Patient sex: M
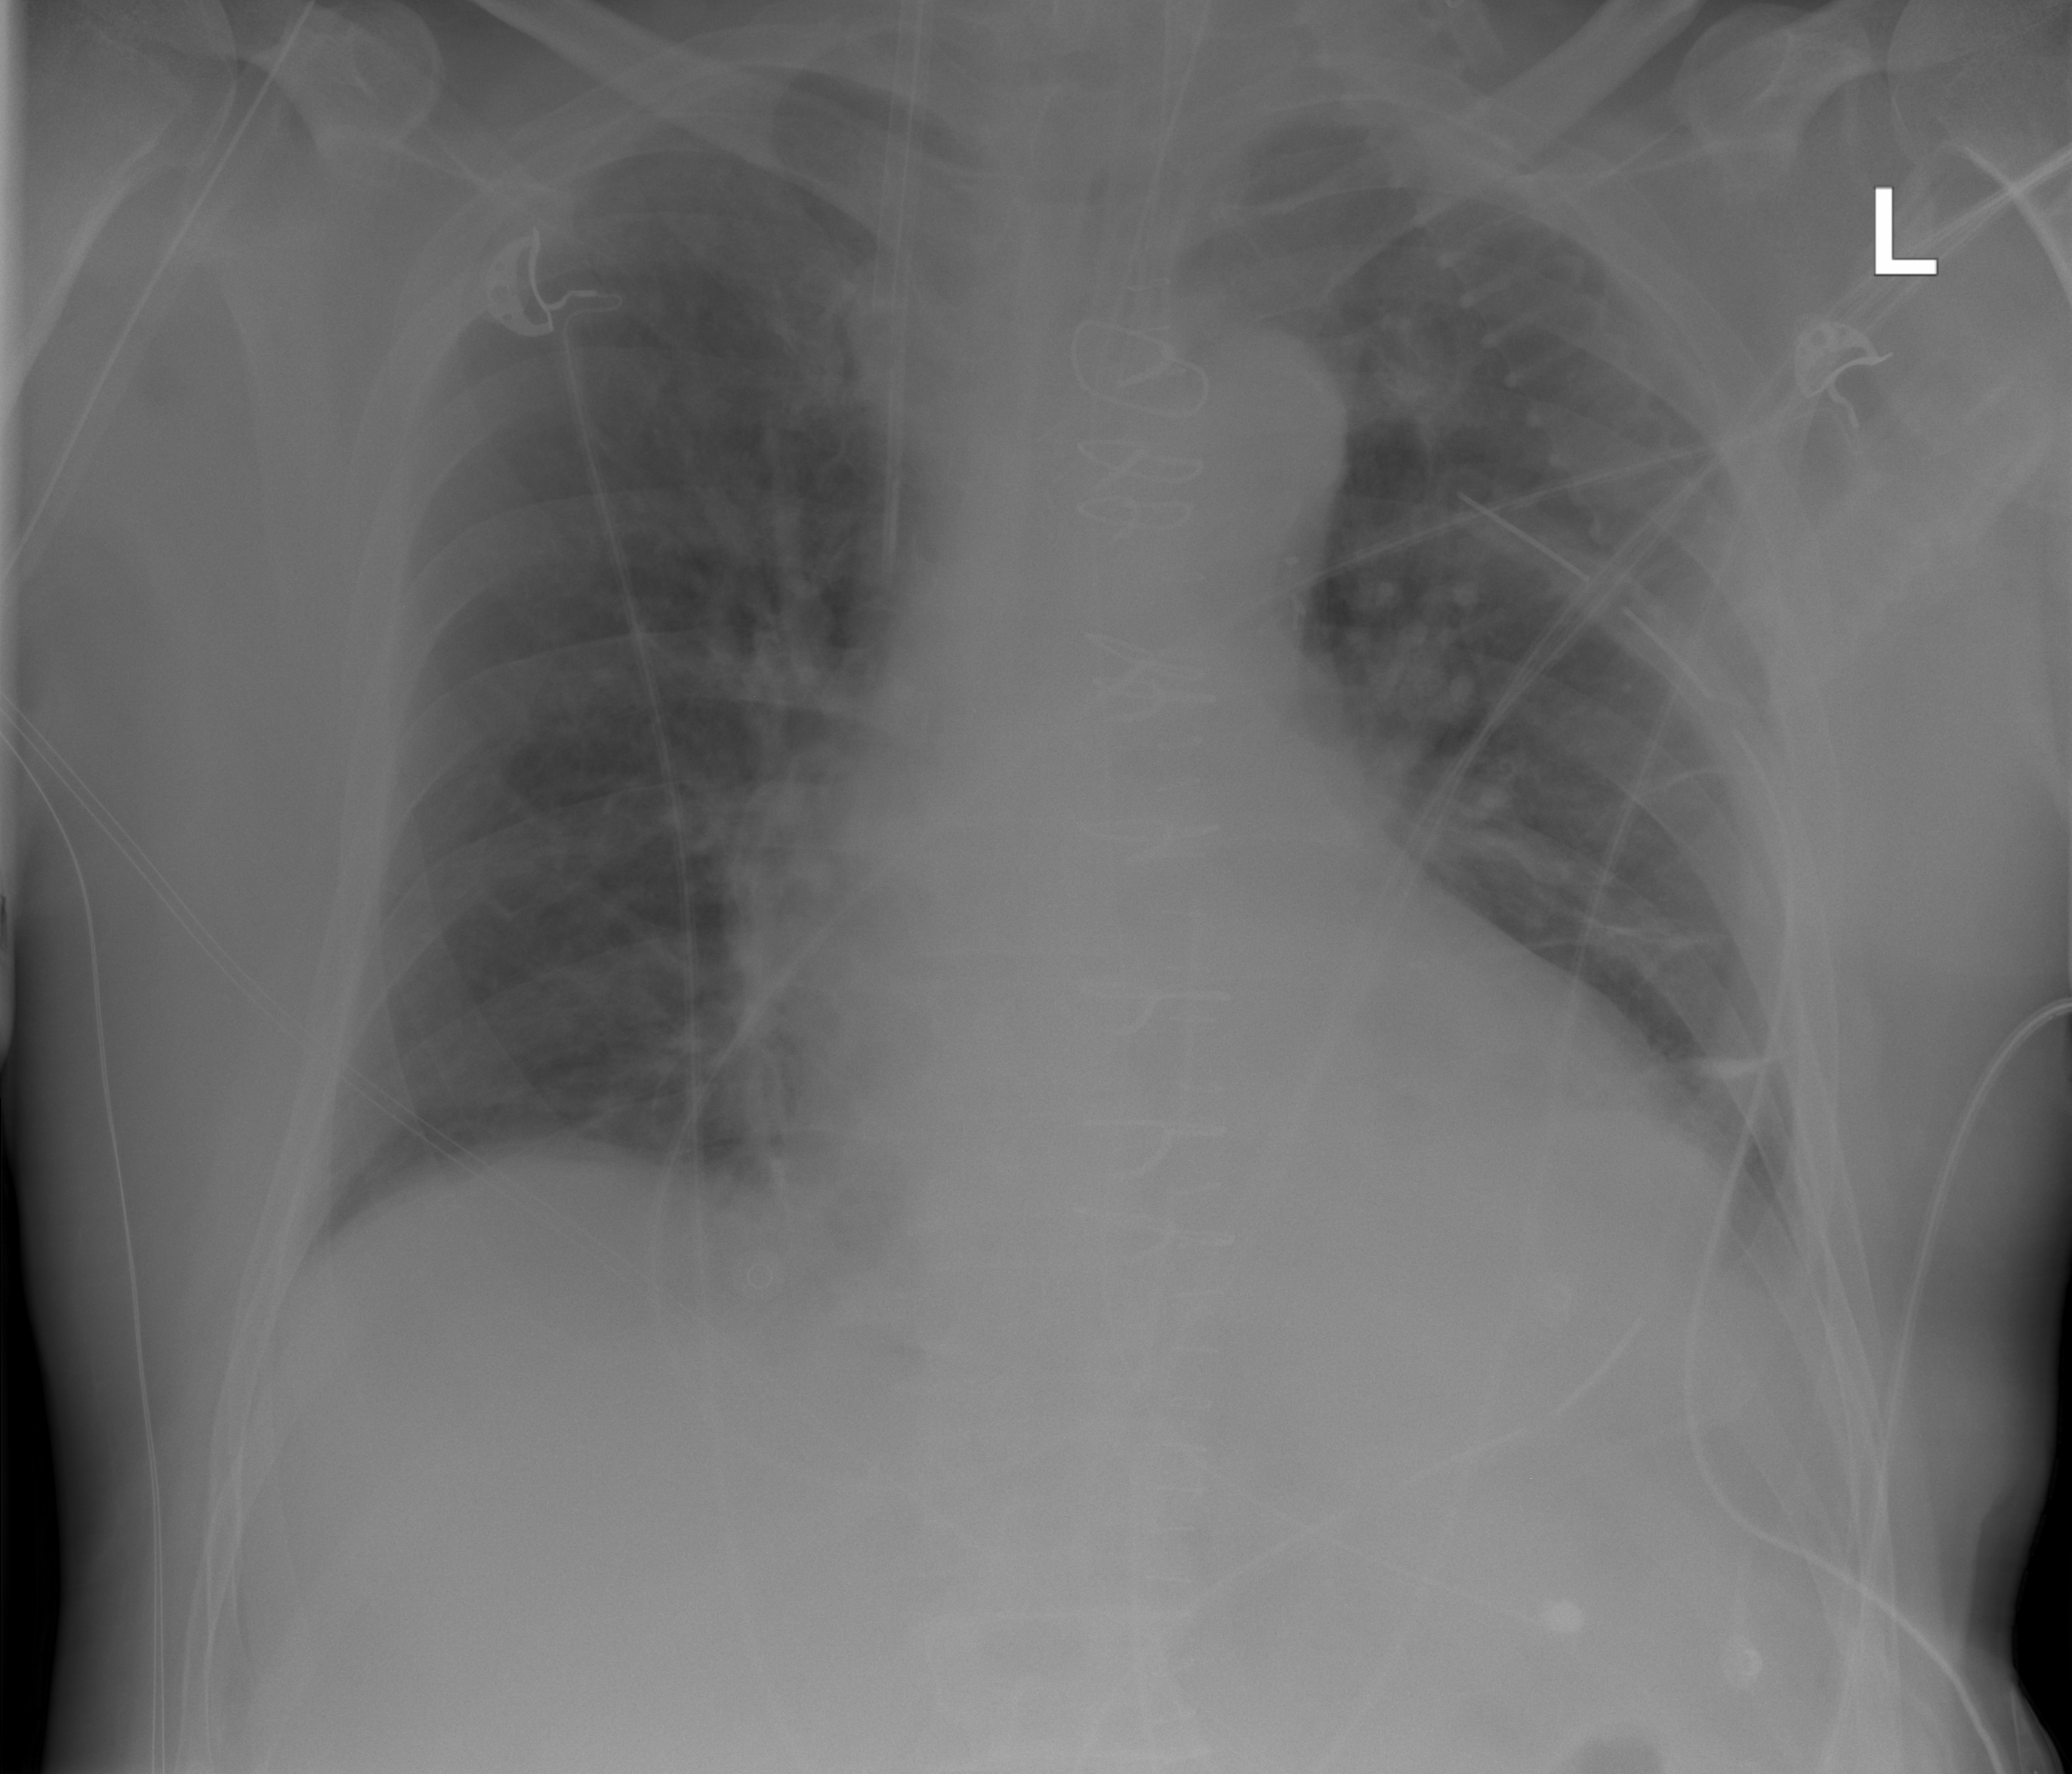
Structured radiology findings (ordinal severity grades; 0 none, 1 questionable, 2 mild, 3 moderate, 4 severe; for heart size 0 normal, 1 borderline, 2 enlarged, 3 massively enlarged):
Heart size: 2
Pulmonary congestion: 2
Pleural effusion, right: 0
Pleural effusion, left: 0
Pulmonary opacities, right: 2
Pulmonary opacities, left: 2
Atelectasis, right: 2
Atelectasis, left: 2